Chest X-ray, AP view. Patient: 34 years old, sex M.
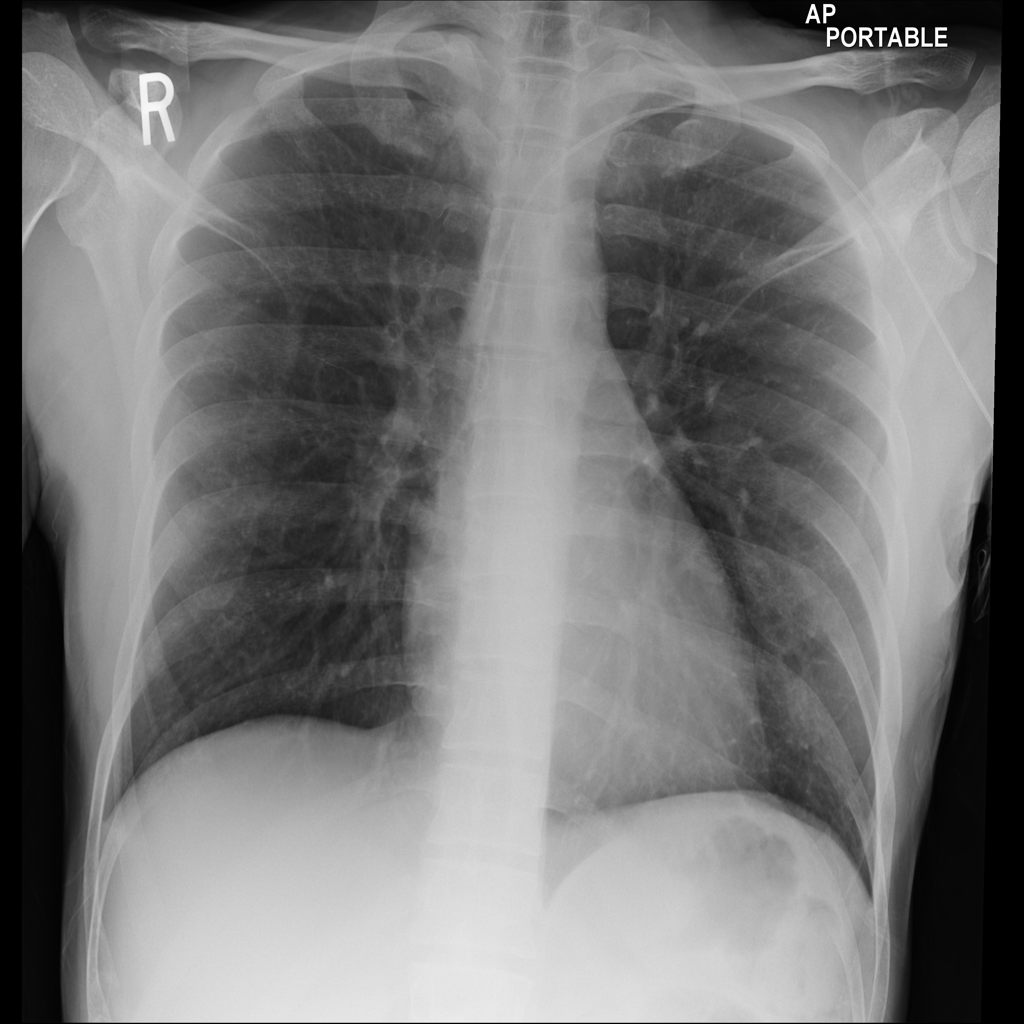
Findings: No Finding